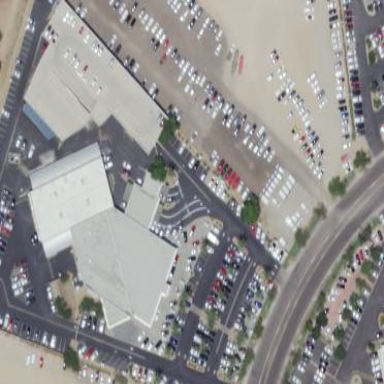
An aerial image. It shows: Multi-storey parking building.